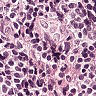
Metastatic tissue present: no